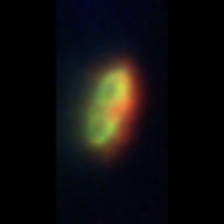
Taxon: Pennate
Group: Diatoms